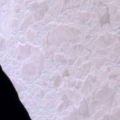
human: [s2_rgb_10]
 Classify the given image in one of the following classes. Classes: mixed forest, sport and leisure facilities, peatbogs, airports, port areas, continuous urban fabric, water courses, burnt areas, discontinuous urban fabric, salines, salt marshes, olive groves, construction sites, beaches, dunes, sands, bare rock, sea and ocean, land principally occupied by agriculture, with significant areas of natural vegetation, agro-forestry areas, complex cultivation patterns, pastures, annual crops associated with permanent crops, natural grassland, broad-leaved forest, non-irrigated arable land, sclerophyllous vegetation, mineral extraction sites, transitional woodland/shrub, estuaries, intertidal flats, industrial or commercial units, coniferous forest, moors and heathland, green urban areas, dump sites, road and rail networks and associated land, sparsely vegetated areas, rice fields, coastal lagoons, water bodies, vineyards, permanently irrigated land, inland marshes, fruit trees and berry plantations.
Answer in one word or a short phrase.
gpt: sea and ocean